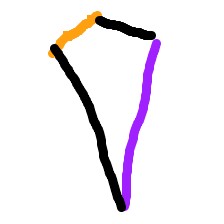
Shape: kite